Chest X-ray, AP view. Patient: 29 years old, sex F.
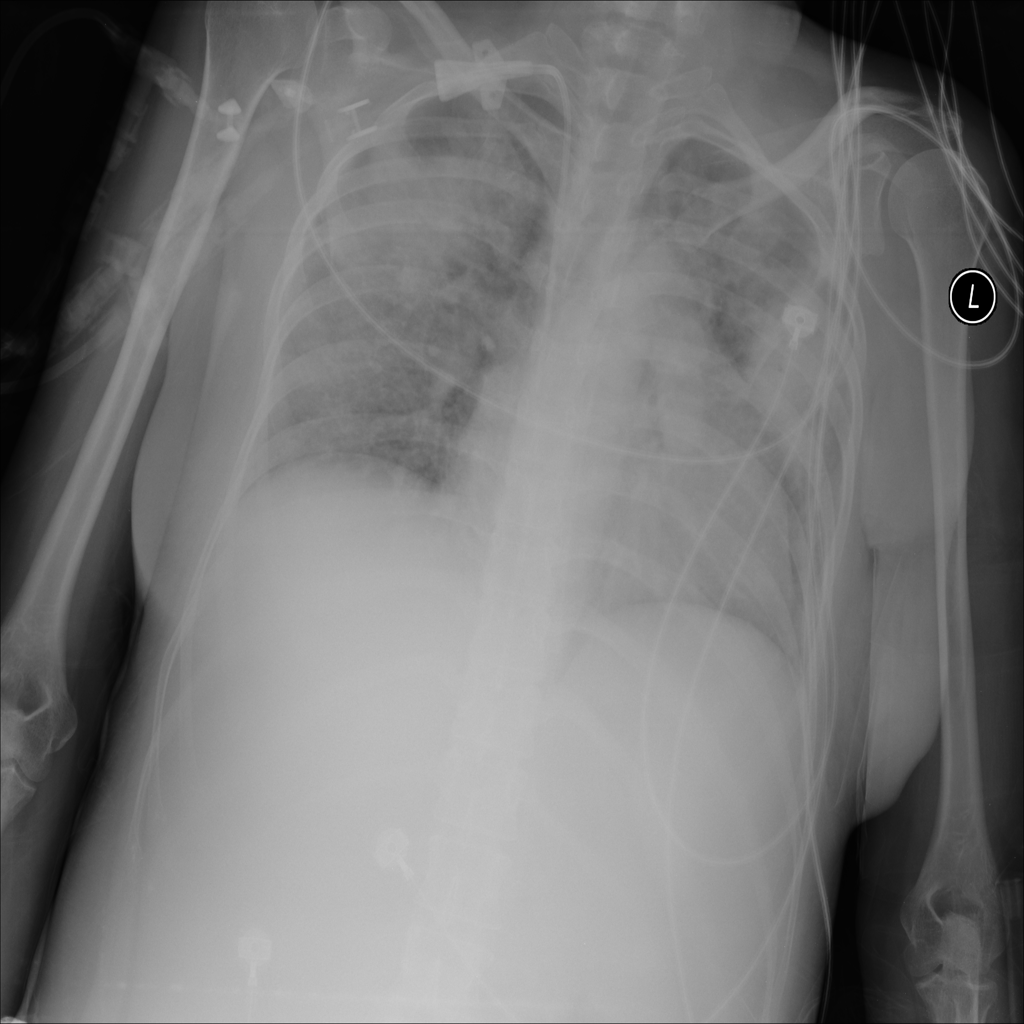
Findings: No Finding